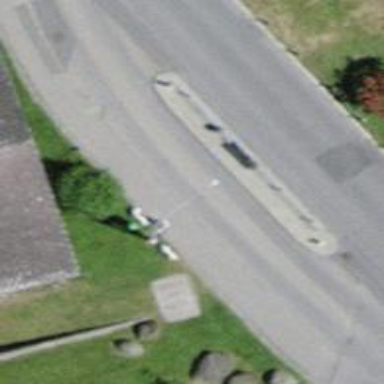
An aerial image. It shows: Bus stop with platform for public transport.